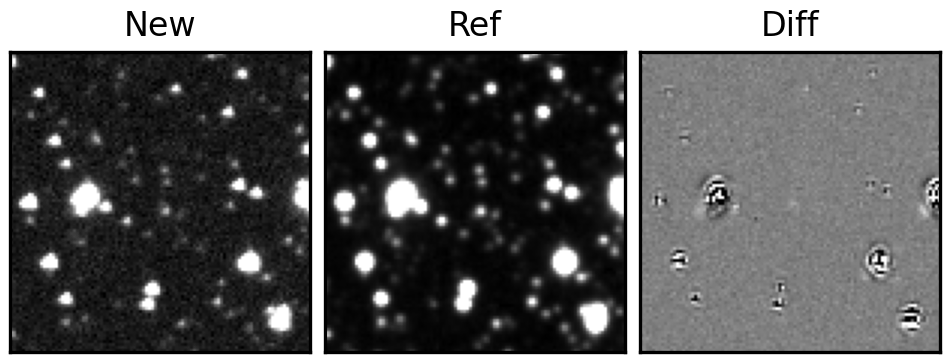
Label: real